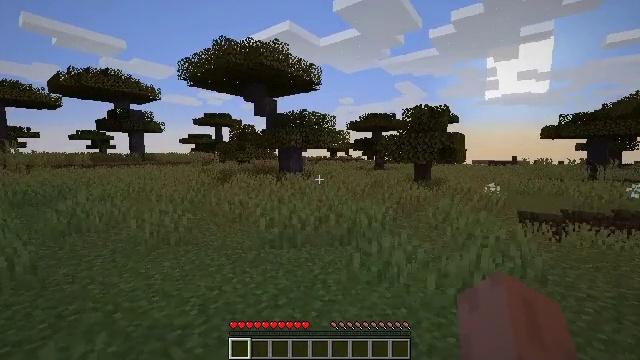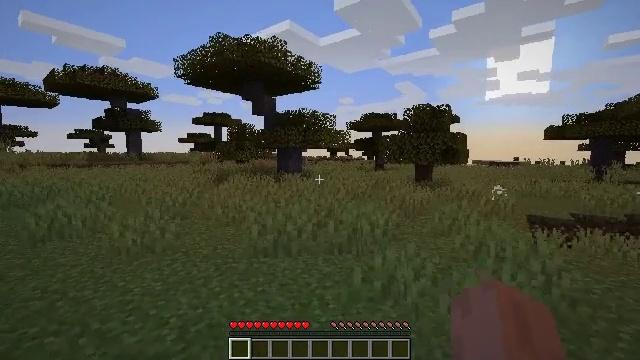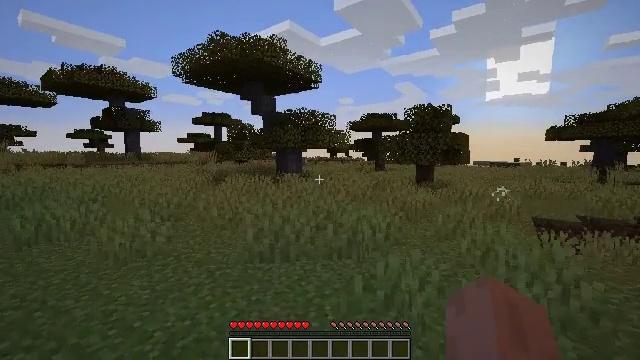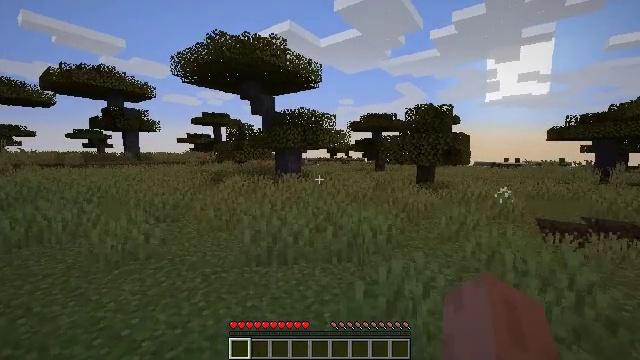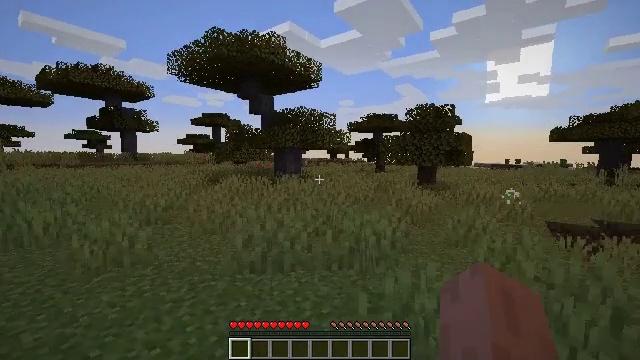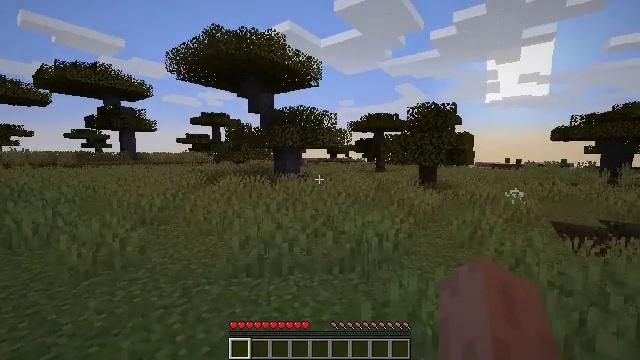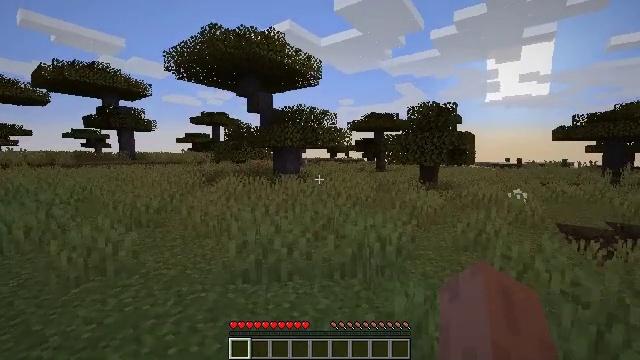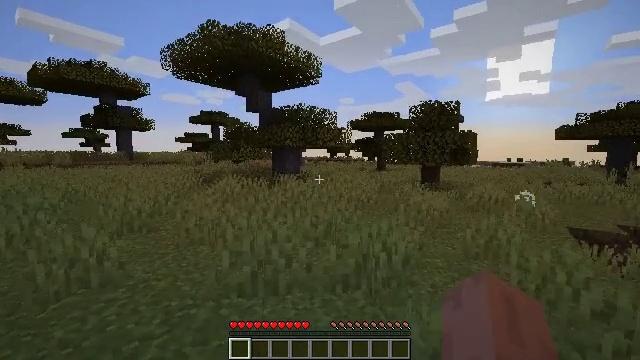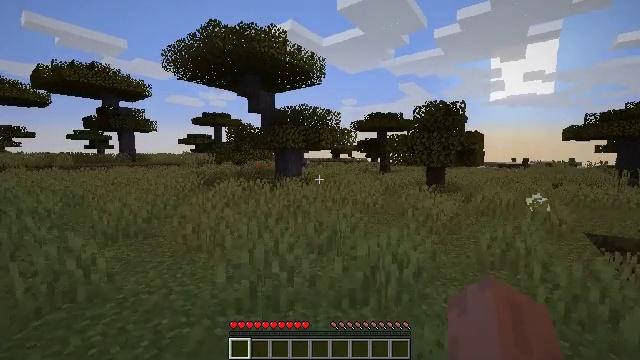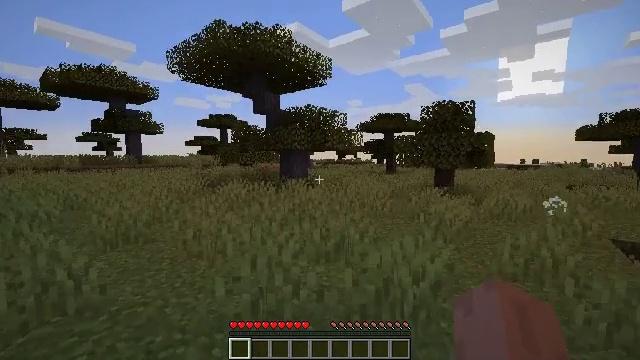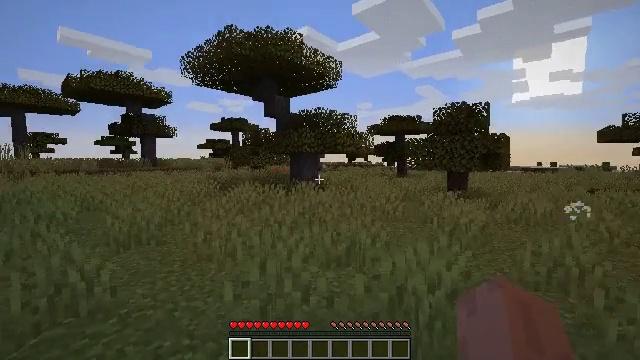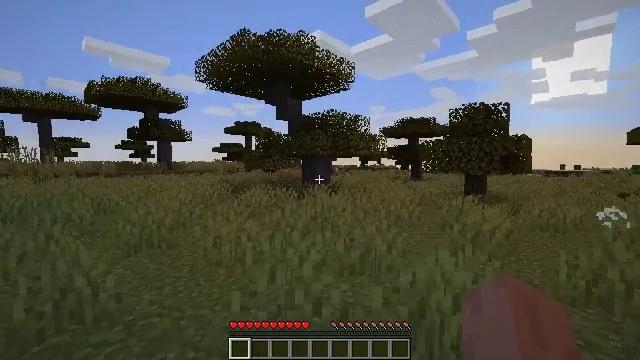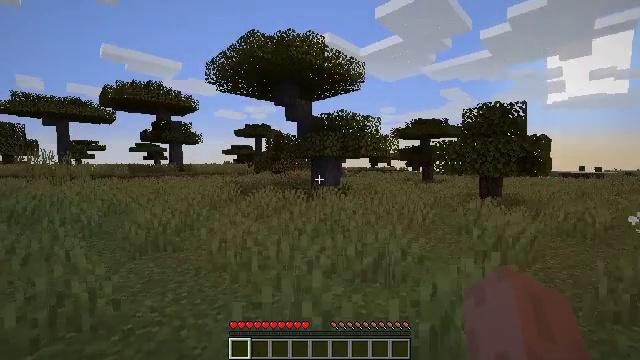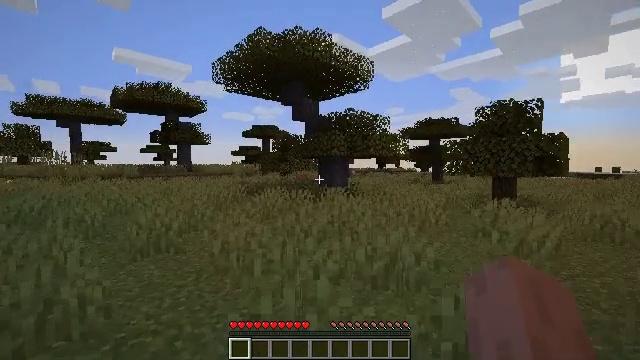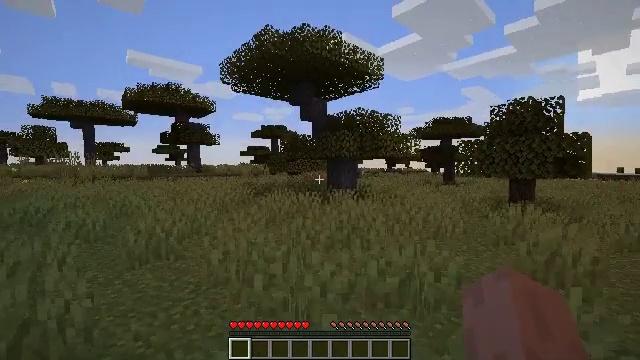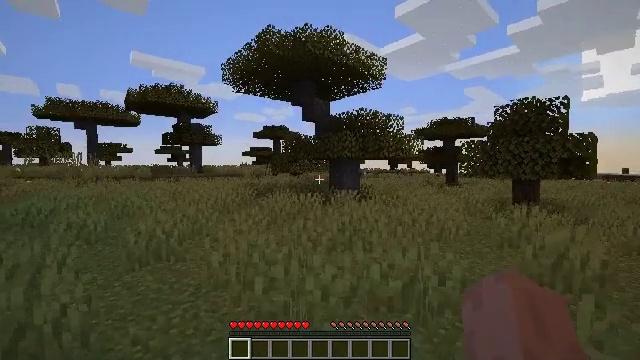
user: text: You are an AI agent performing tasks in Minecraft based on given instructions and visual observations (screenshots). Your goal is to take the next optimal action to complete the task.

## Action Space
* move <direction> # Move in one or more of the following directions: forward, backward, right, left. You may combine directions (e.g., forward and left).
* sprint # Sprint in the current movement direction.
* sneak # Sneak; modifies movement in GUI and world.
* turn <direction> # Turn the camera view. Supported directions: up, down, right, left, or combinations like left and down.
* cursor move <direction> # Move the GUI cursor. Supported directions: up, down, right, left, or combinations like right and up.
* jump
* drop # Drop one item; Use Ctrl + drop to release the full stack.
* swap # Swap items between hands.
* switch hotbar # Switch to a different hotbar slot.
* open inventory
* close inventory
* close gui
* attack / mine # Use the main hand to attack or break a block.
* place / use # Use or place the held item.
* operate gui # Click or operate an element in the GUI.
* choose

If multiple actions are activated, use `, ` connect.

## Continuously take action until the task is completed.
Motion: motion action
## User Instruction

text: Mine acacia log from the tree's trunk.
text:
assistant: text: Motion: move forward, attack / mine
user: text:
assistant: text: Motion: move forward, attack / mine
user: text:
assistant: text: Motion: move forward, attack / mine
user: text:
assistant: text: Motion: move forward, attack / mine
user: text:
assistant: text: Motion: move forward, attack / mine
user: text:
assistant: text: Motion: move forward, attack / mine
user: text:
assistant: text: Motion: move forward, attack / mine
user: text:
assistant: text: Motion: move forward, attack / mine
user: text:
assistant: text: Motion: move forward, turn left, attack / mine
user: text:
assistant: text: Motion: move forward, turn left, attack / mine
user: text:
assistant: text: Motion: move forward, turn left, attack / mine
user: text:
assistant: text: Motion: move forward, turn left, attack / mine
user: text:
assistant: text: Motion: move forward, turn left, attack / mine
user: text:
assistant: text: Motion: move forward, turn left, attack / mine
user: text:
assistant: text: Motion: move forward, attack / mine
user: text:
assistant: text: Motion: move forward, attack / mine
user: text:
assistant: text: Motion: move forward, turn left, attack / mine
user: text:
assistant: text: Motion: move forward, turn left, attack / mine
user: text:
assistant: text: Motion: move forward, turn left, attack / mine
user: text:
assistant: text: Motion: move forward, turn left, attack / mine
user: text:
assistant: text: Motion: move forward, turn left, attack / mine
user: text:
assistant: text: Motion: move forward, turn left, attack / mine
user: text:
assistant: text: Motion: move forward, attack / mine
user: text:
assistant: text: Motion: move forward, attack / mine
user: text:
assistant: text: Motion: move forward, turn left, attack / mine
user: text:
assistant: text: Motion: move forward, turn left, attack / mine
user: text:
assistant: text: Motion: move forward, turn left, attack / mine
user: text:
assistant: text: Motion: move forward, turn left, attack / mine
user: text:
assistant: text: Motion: move forward, turn left, attack / mine
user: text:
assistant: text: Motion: move forward, turn left, attack / mine